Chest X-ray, PA view. Patient: 62 years old, sex F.
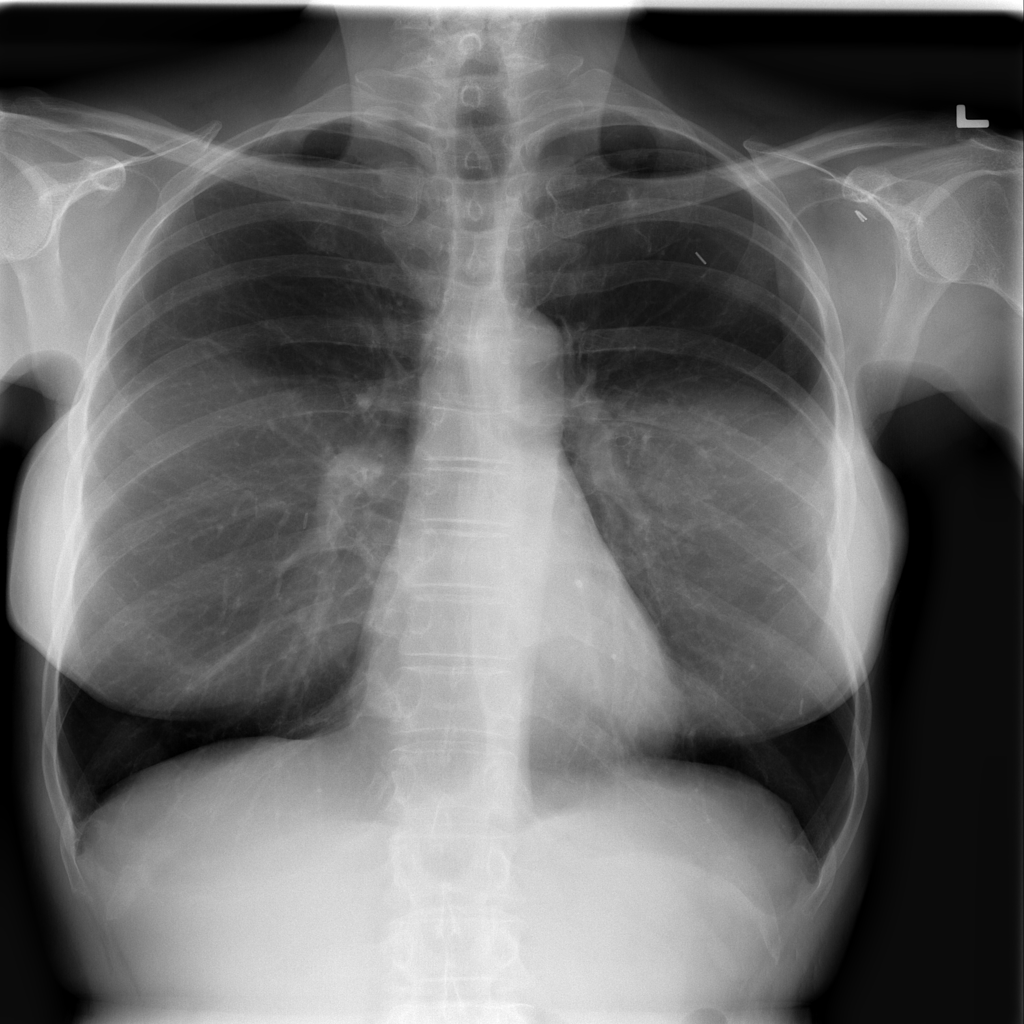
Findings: No Finding